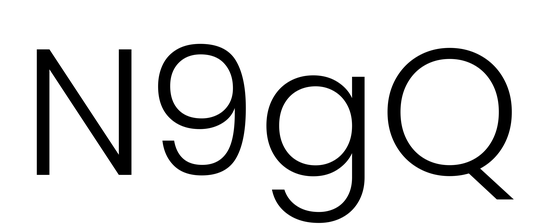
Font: Poppins-Light